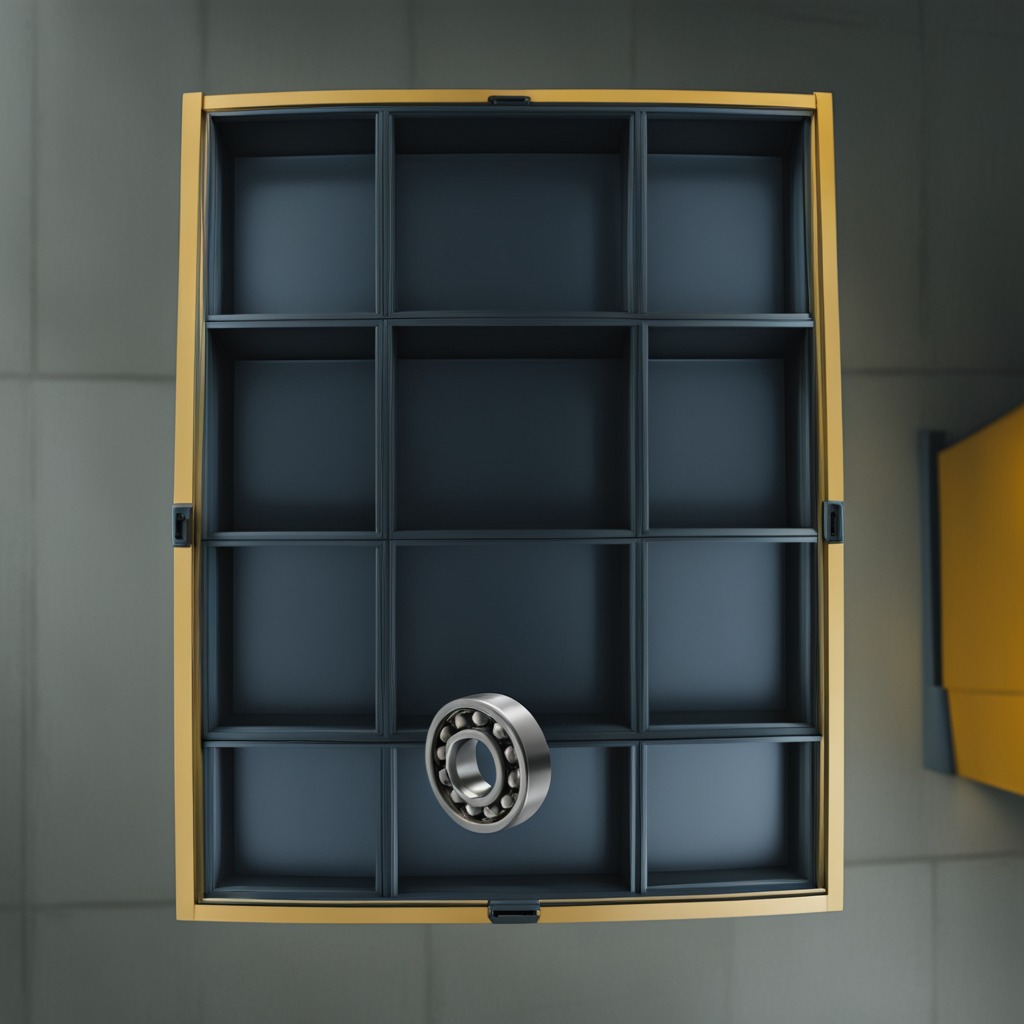
A metal ball bearing is lying on the toolbox surface in an airplane hangar workshop.